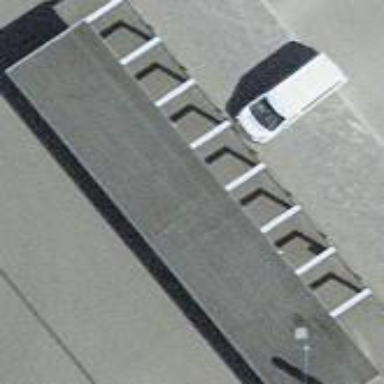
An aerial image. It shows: Bicycle parking area located on the roof of building.